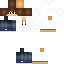
A male human skin with medium skin, wearing brown long hair dressed in a blue tshirt and black pants, featuring a closed mouth.